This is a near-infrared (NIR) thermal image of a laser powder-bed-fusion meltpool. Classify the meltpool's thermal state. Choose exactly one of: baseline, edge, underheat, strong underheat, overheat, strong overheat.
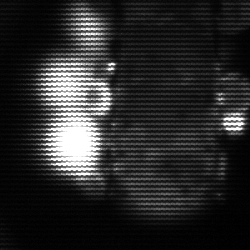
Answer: strong underheat